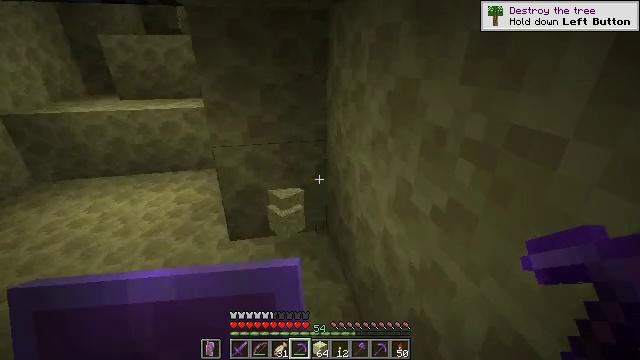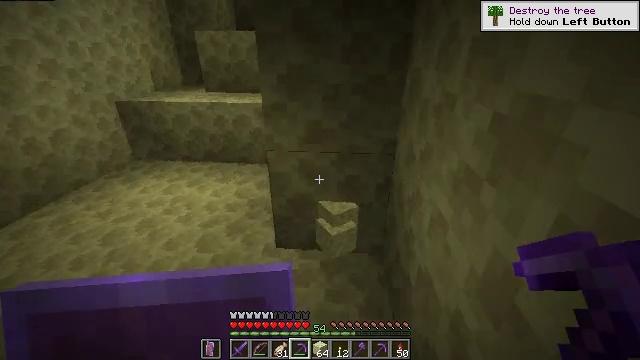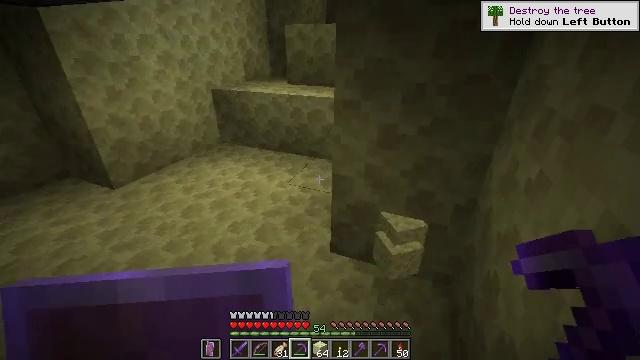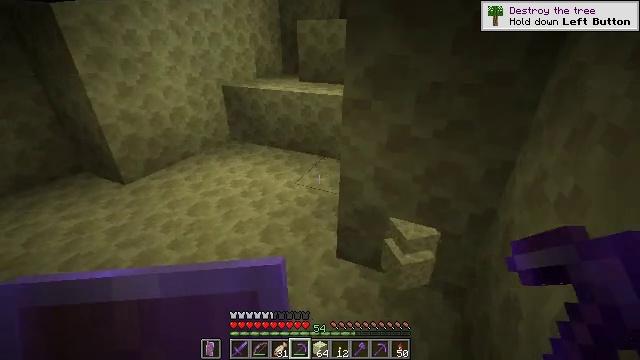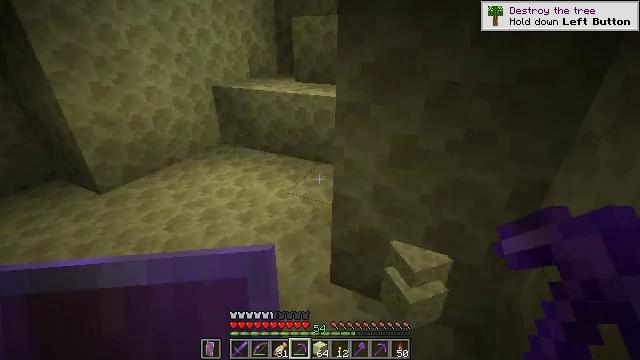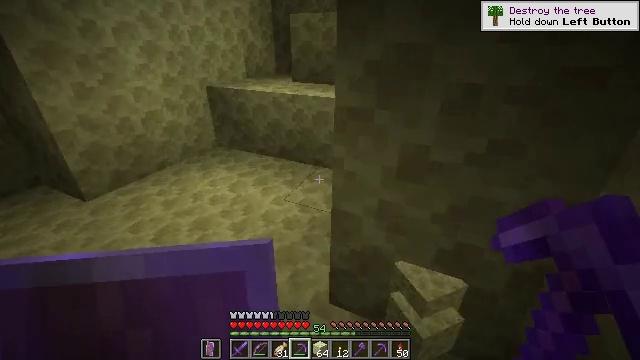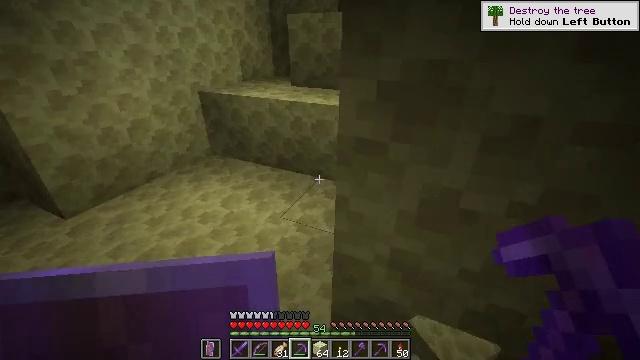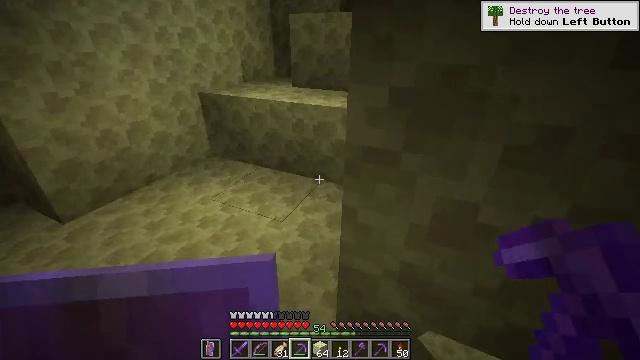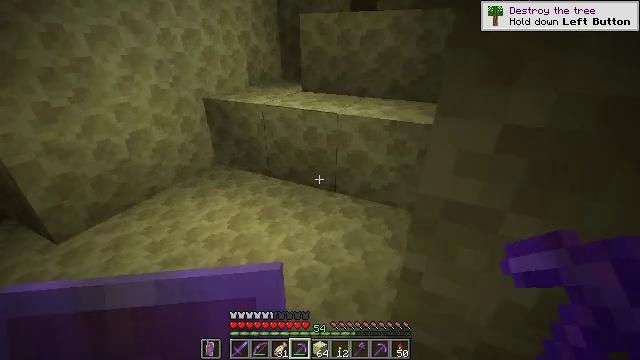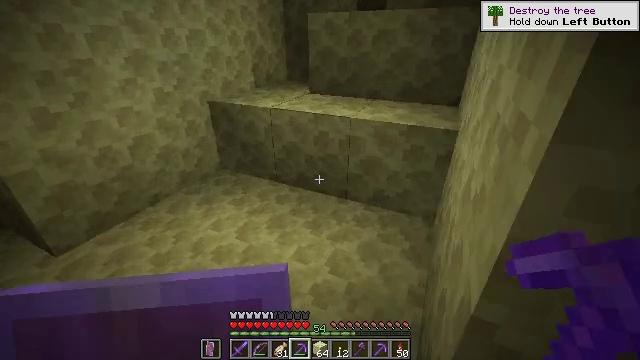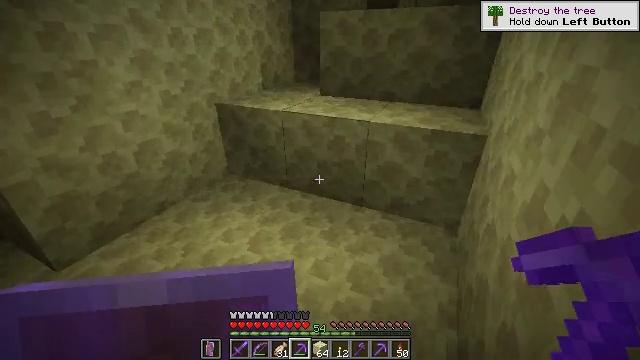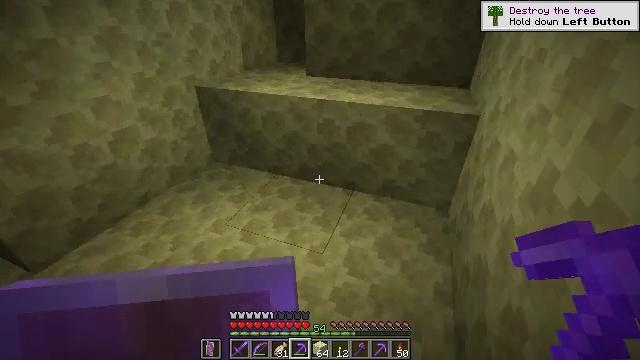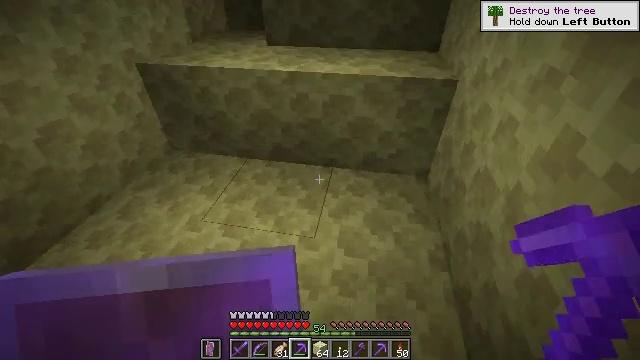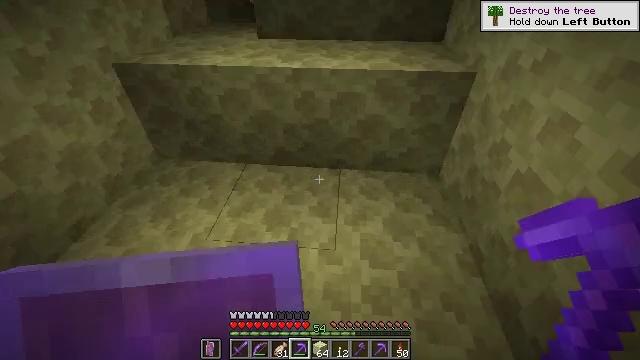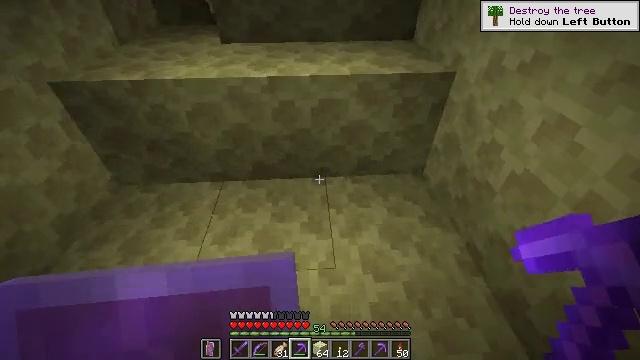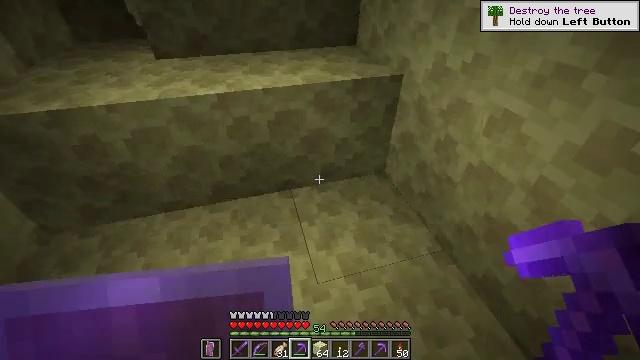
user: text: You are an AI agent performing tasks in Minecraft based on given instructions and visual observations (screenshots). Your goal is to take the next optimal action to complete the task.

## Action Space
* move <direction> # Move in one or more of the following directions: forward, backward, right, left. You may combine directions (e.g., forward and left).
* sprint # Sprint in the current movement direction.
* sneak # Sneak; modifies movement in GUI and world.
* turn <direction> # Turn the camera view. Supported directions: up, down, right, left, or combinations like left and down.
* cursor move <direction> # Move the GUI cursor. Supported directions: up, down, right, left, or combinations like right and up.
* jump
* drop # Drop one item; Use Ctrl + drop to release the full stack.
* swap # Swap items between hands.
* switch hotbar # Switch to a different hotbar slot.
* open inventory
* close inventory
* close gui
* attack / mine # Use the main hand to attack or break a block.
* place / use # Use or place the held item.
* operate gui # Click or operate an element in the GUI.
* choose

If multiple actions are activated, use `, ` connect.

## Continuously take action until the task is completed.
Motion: motion action
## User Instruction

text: Mine the end stone in the End dimension.
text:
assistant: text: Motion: move forward, turn left
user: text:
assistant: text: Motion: move forward, turn left and down
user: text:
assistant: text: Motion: move forward, turn left
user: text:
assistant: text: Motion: move forward
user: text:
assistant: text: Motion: move forward
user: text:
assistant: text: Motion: move forward
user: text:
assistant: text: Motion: move forward and move left
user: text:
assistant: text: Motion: move forward and move left
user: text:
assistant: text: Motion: move forward and move left
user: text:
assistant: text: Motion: move forward and move left
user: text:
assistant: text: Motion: move forward and move left, turn right and down
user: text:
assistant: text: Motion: move forward and move left, turn right and down
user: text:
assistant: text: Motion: move forward and move left, turn right and down
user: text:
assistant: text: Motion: move forward and move left, turn right
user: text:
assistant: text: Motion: move forward and move left, turn right
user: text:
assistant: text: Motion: move forward and move left, turn right
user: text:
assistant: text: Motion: move forward and move left, turn right
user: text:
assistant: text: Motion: move forward and move left, turn right
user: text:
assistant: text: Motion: move left, turn right and down
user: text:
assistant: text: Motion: move left, turn right and down
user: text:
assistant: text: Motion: turn right and up
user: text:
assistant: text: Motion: turn right and up
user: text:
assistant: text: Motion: no_op
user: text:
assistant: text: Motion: no_op
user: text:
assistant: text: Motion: turn right
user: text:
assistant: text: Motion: turn right
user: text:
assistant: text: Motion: turn right
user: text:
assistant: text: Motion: no_op
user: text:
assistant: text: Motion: move forward
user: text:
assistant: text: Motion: move forward